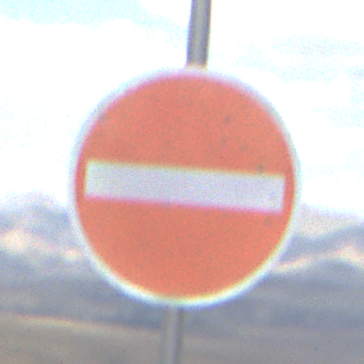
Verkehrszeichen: VerbotDerEinfahrt
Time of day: Midday
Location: Outdoor (Nature)
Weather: PartlyCloudy
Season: NotSpecified
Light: Natural